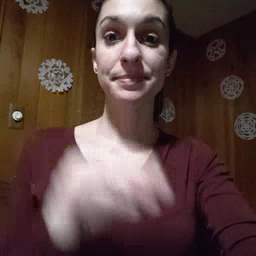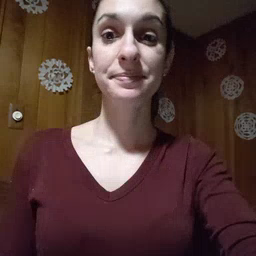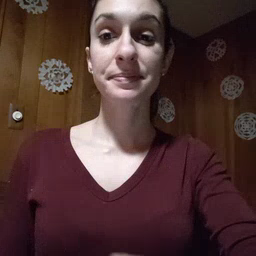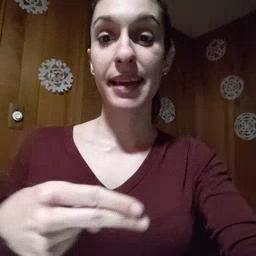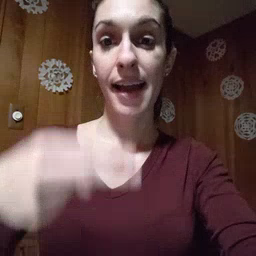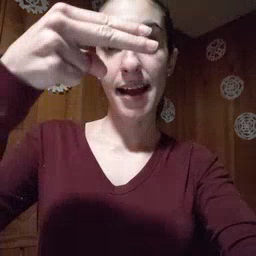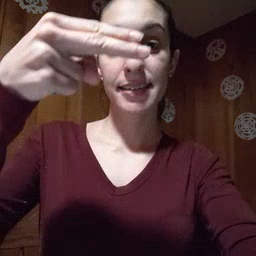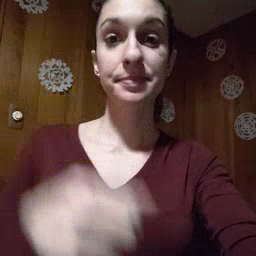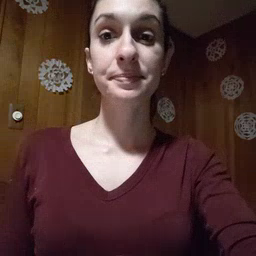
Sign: high